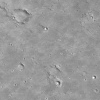
Atmospheric dust classification: not_dusty